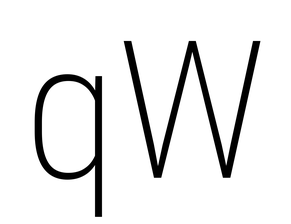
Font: Roboto_Condensed_ExtraLight